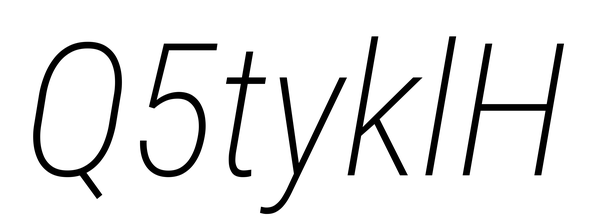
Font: Roboto-Italic_Condensed_ExtraLight_Italic